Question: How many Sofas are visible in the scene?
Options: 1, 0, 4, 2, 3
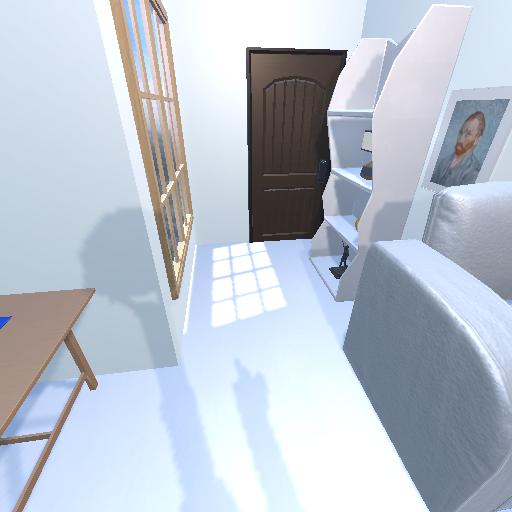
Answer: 1